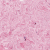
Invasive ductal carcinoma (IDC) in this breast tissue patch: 0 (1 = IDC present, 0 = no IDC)